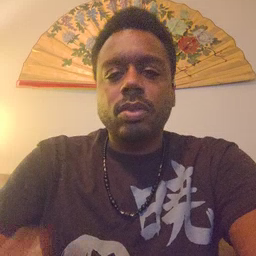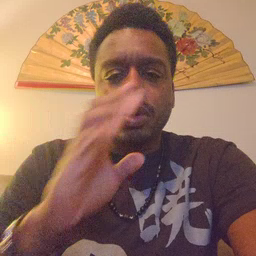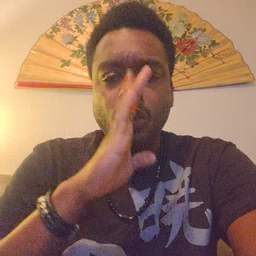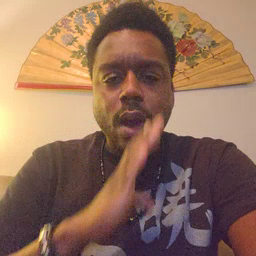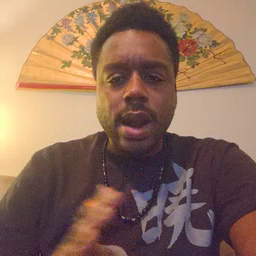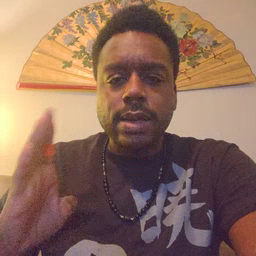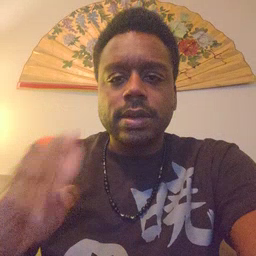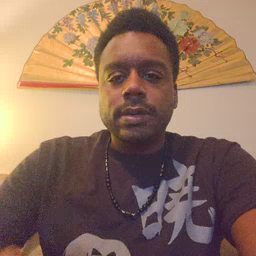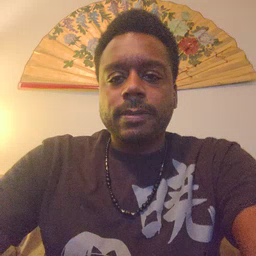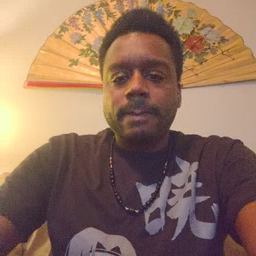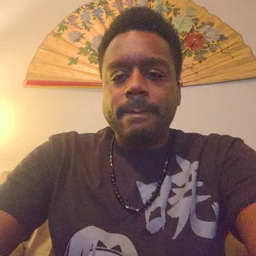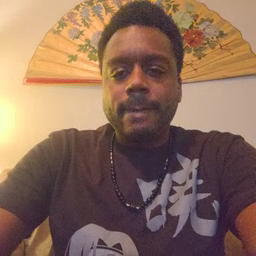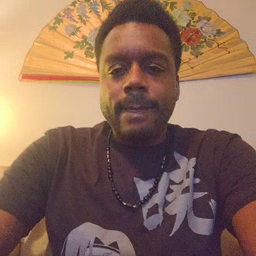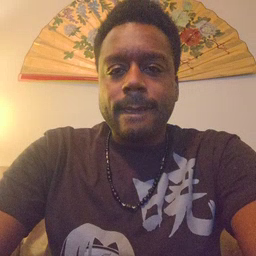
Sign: quiet